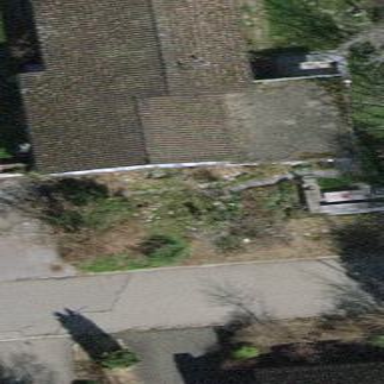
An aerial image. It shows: Detached building.